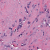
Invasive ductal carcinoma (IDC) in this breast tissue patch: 1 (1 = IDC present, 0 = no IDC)